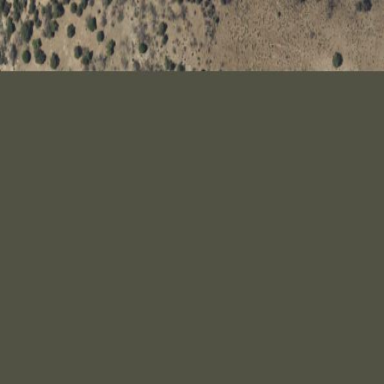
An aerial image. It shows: Area covered in scrub vegetation.